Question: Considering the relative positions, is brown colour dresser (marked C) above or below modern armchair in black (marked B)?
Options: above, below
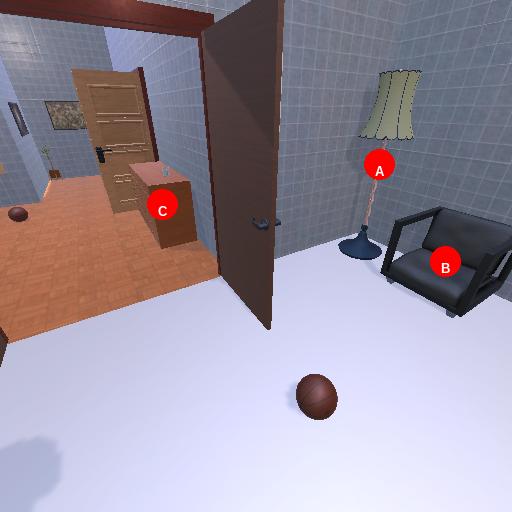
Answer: above